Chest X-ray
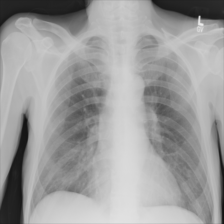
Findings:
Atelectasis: negative
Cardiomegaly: negative
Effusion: negative
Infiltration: negative
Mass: negative
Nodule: negative
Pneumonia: negative
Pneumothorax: negative
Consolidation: negative
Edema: negative
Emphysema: negative
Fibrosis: negative
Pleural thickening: negative
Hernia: negative